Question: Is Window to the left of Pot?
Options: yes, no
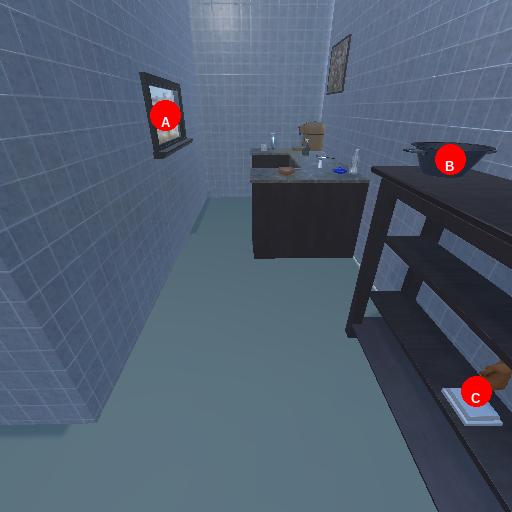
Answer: yes